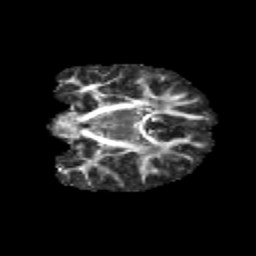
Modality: FA
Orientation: coronal
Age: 9
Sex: female
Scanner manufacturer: siemens
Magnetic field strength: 3 T
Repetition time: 3.8 s
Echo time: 0.07 s